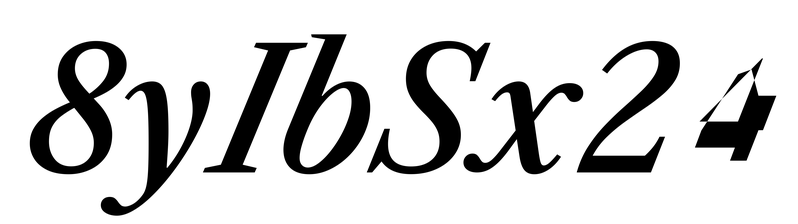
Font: LibreCaslonText-Italic_Medium_Italic